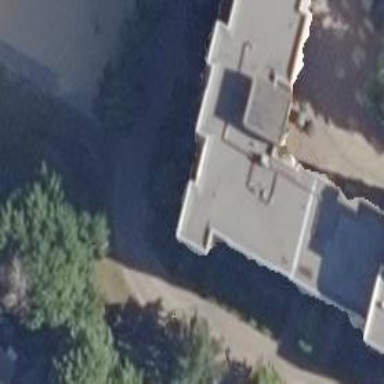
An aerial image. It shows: Flat-roofed apartment building.